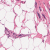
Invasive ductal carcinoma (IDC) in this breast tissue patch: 0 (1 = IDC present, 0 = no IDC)